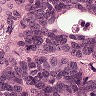
Metastatic tissue present: yes